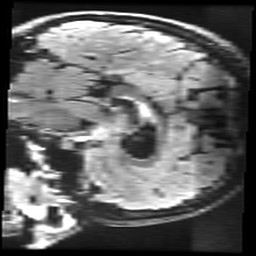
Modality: FLAIR
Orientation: sagittal
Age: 64
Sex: female
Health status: healthy
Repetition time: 12 s
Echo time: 0.09782 s